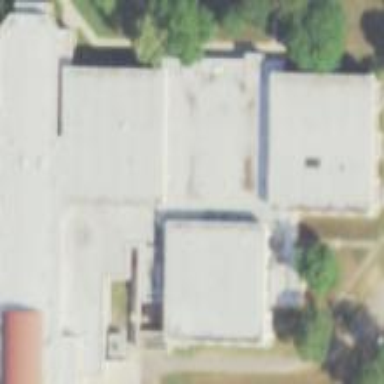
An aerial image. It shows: Fitness center building.